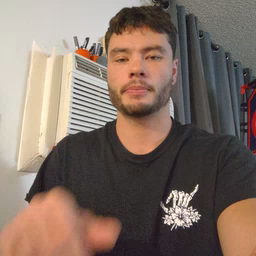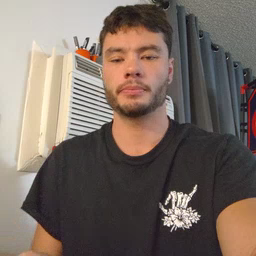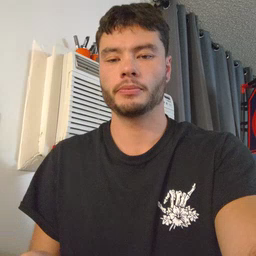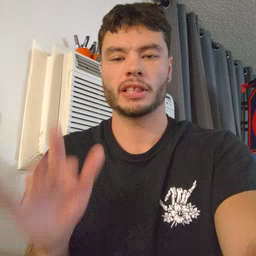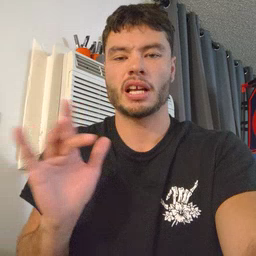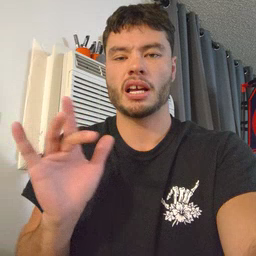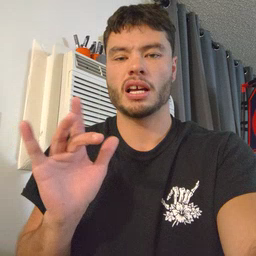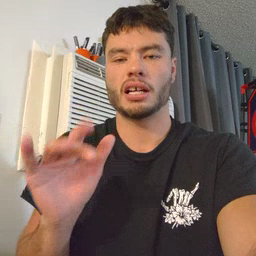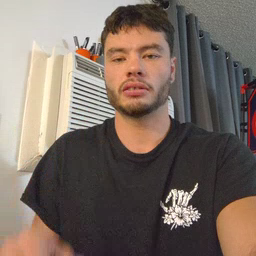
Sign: yucky